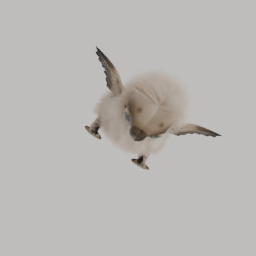
Label: animals